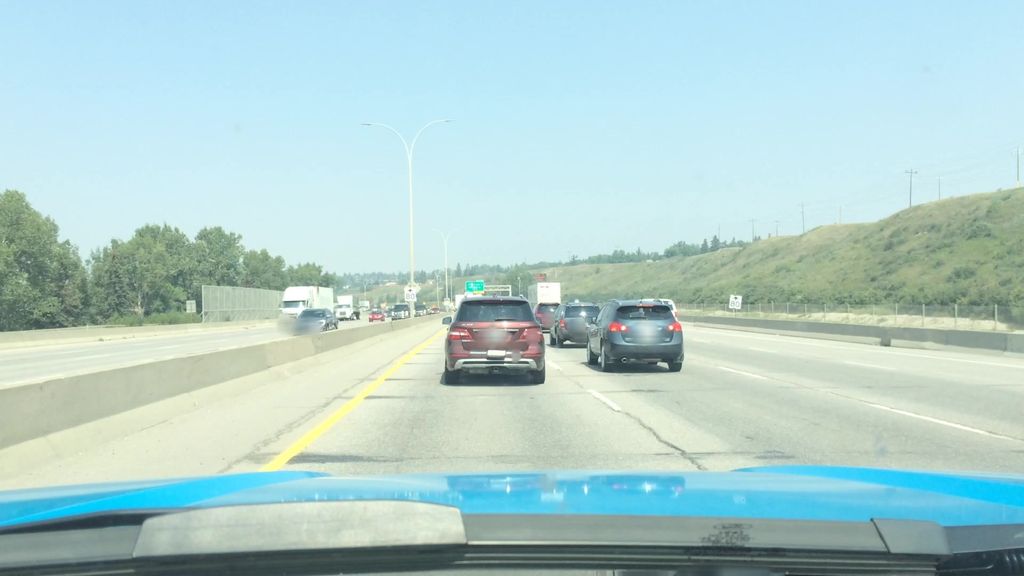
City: calgary